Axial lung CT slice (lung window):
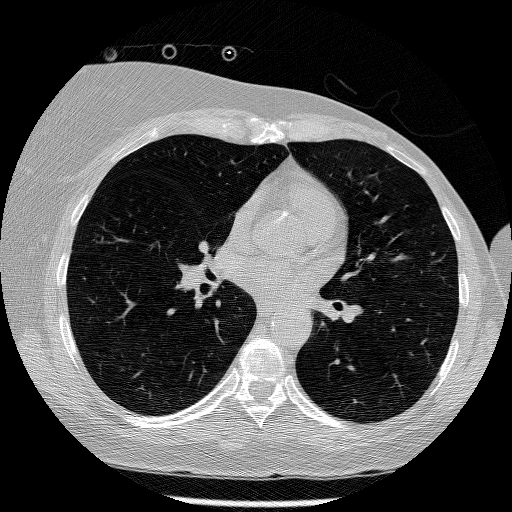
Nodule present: no